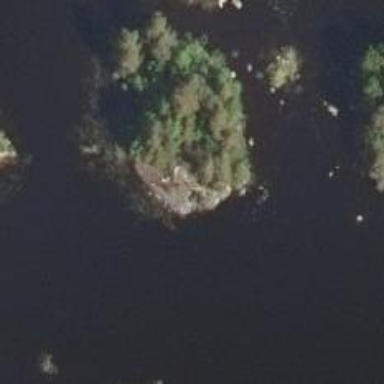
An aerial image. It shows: Islet surrounded by woodland.